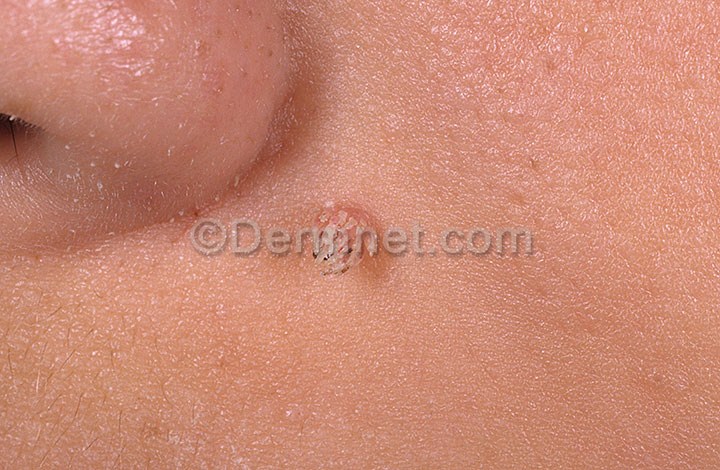
Disease: Warts Molluscum and other Viral Infections